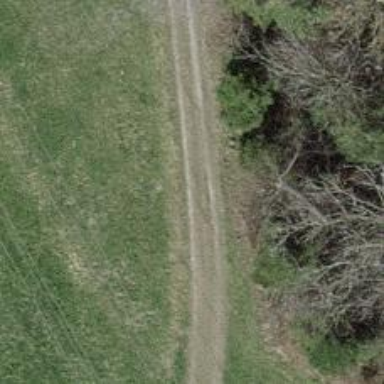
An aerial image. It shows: Gravel track with grade 2 tracktype.